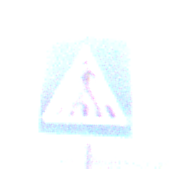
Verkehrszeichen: FussgaengerueberwegRechts
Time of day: SunriseSunset
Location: Outdoor (Nature)
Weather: Clear
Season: NotSpecified
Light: Natural